一年级 · 算术
空。(按 $9+4 、 8 、 1 、 5 、 7 、 3 、 6 、 2$ 的顺序填写。)

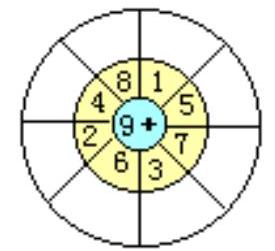
答案: 13,17,10,14,16,12,15,11$